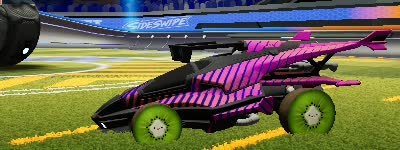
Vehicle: aftershock